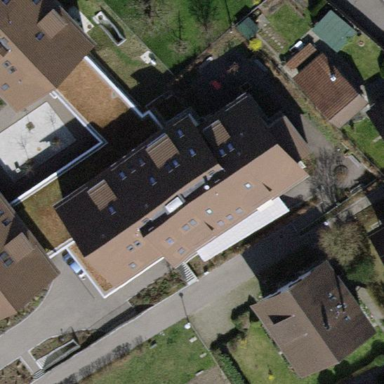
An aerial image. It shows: Dormitory building.